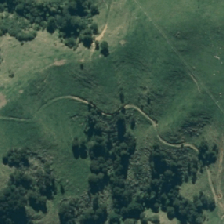
Land cover: manuka_kanuka